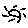
Label: sun